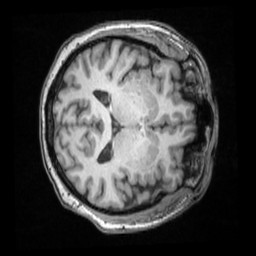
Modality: T1w
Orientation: axial
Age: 39
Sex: female
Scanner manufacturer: siemens
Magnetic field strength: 3 T
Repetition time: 2 s
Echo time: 0.00339 s